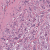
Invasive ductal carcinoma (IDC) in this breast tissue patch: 1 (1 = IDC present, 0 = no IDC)